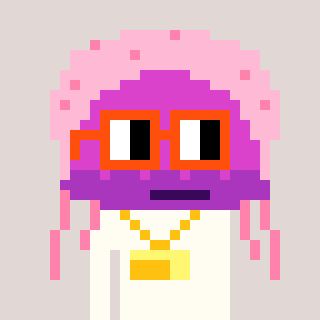
a pixel art character with square orange glasses, a jellyfish-shaped head and a grayscale-colored body on a warm background